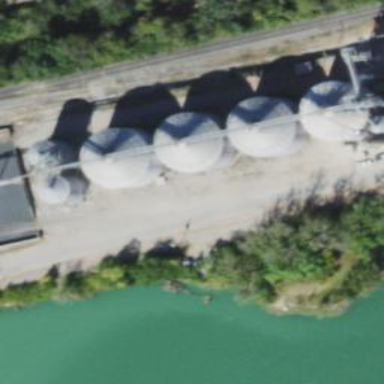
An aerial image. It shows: Silo.